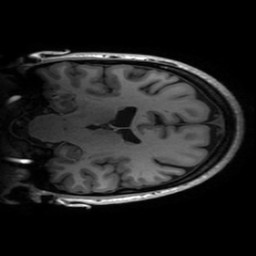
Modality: T1w
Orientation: coronal
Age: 25
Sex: female
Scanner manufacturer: ge
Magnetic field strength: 3 T
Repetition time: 0.00724 s
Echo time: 0.0027 s